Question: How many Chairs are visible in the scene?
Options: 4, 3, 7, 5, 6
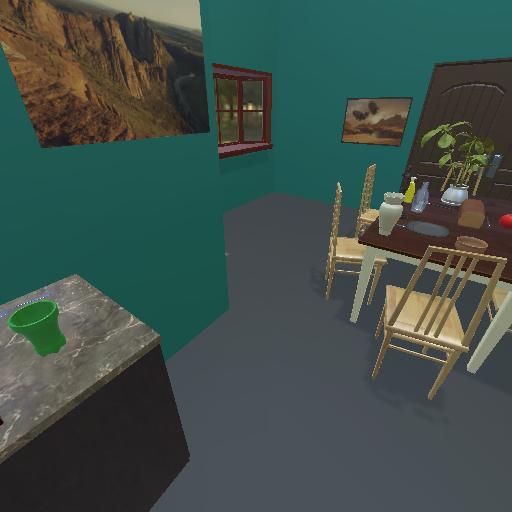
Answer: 4